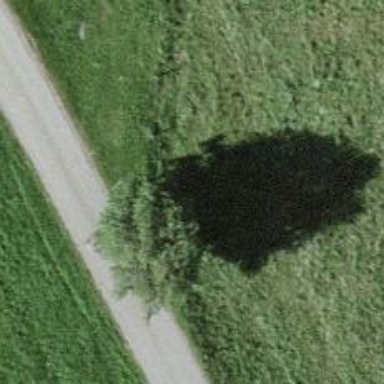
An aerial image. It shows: Beautiful tree in nature.